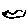
Label: bird